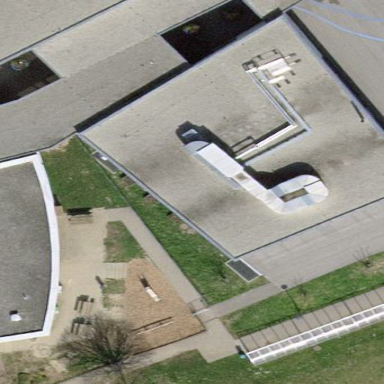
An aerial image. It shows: School building.